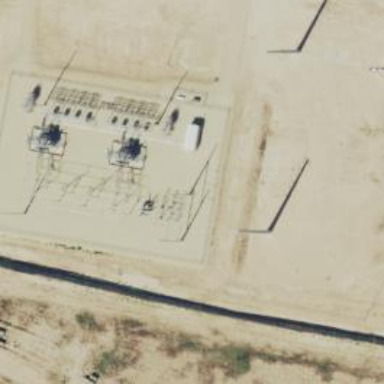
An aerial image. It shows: Switch used for power control.